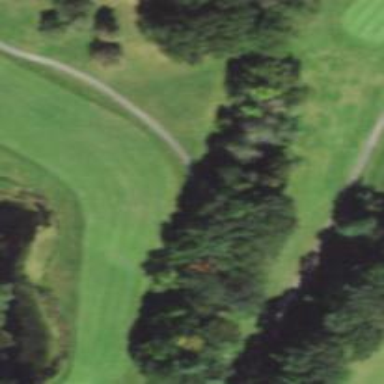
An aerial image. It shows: View of golf hole.